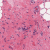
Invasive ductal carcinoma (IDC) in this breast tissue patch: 0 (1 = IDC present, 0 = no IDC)